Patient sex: M
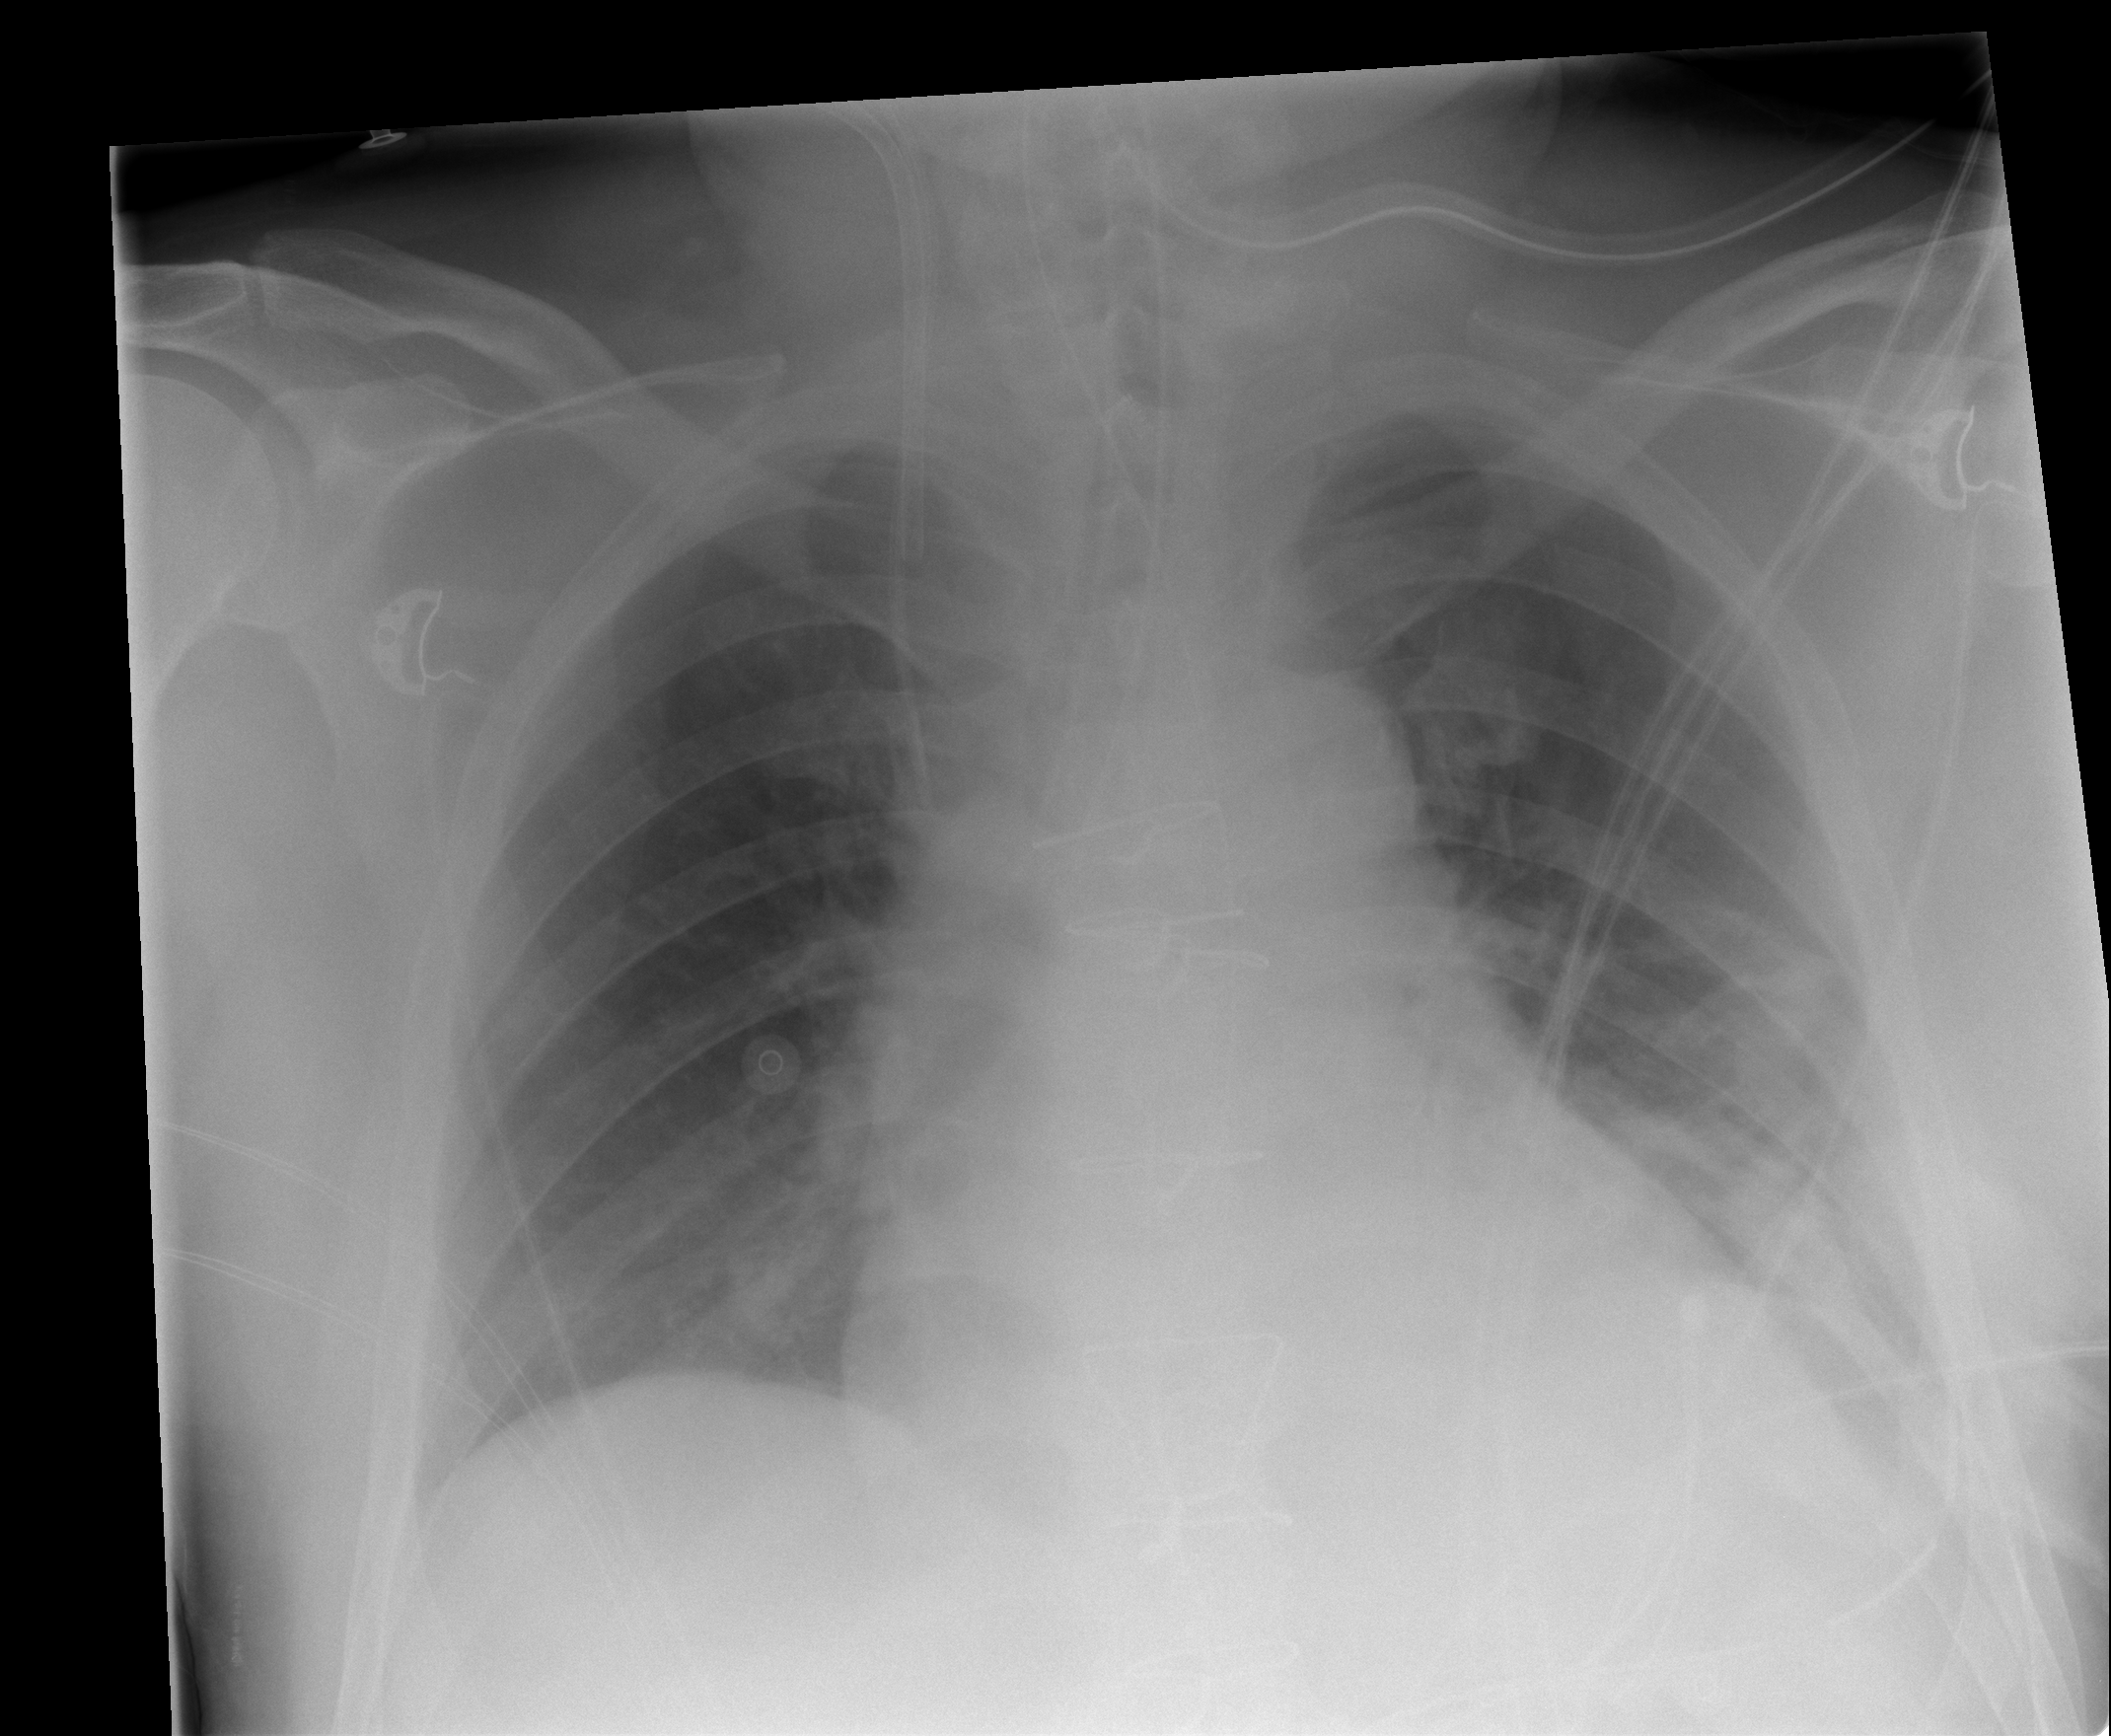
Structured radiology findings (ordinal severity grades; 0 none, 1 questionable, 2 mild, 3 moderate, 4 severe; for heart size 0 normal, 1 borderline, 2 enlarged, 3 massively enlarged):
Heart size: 2
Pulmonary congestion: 0
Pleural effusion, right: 0
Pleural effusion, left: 0
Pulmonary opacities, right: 0
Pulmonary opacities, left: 0
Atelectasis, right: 0
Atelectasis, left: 3